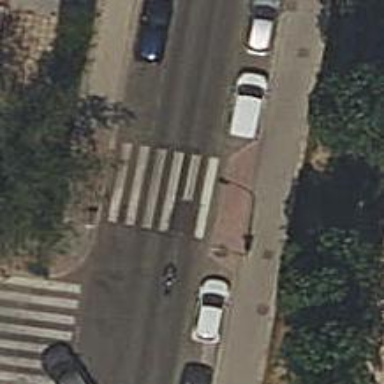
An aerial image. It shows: Uncontrolled zebra crossing on the road.